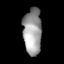
Tissue: lung
Cell type: Epithelial cells
Senescence score: 0.1848
Nuclear area (px): 837
Mean DAPI intensity: 156.92